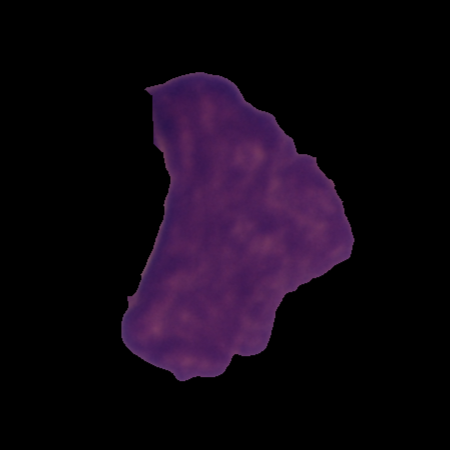
Label: cancer